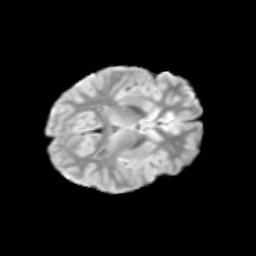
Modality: T2w
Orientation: axial
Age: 10
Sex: male
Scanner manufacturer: siemens
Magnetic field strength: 3 T
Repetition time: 3.8 s
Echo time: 0.07 s